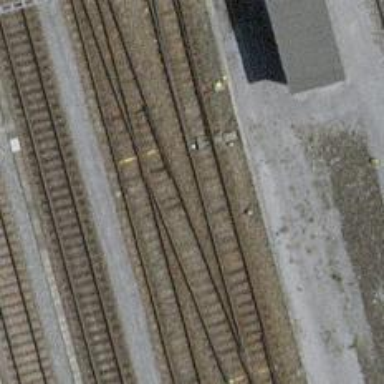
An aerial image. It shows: Rail siding with electrified contact lines for trains.